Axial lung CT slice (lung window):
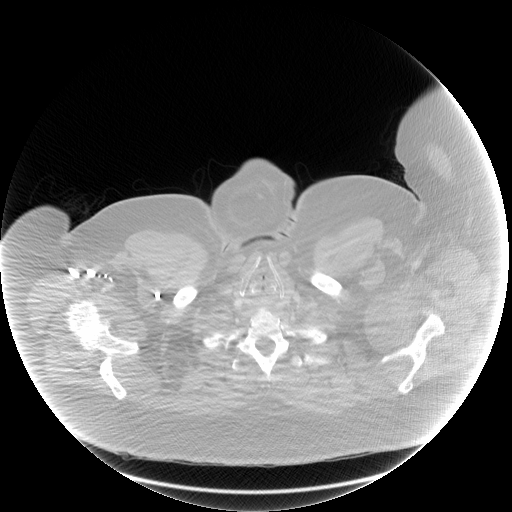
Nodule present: no